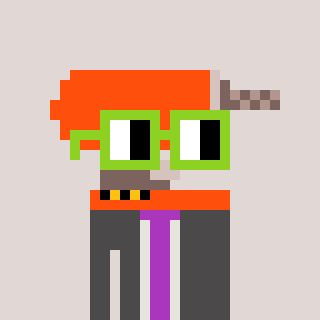
a pixel art character with square light green glasses, a drill-shaped head and a grayscale-colored body on a warm background